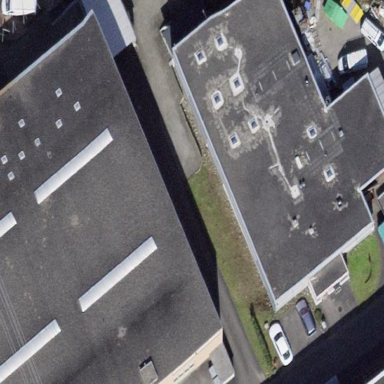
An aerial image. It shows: Industrial building.